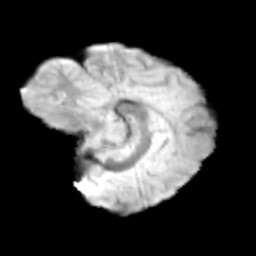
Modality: T2w
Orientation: sagittal
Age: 11
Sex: male
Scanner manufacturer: siemens
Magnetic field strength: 3 T
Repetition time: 3.8 s
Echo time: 0.07 s